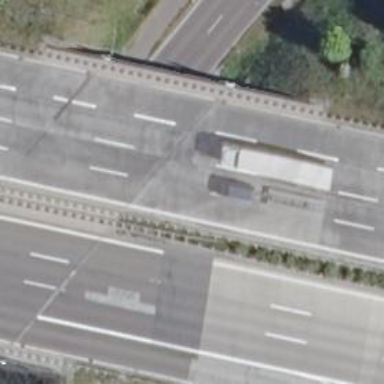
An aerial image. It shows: Concrete motorway.